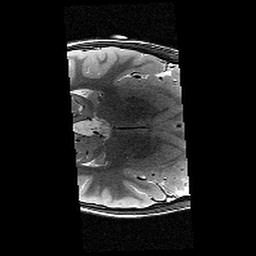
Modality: T2w
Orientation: axial
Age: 11
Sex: male
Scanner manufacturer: siemens
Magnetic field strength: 3 T
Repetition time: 9.23 s
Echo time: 0.067 s